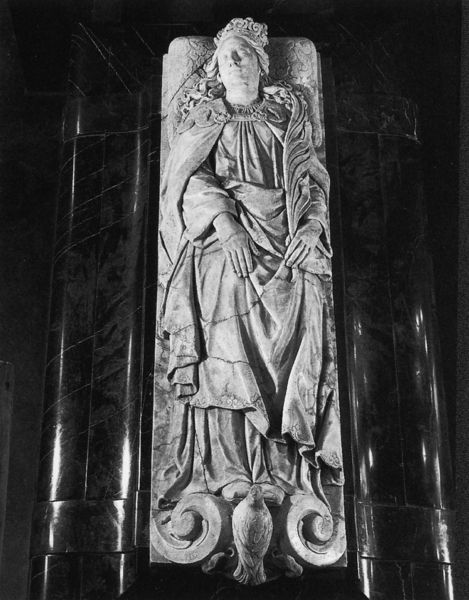
Titel: Grabmal der hl. Ursula (Unterbau: schwarzer Marmor, Figur der hl. Ursula: Alabaster
Institution: Köln, St. Ursula
Schlagwörter: schlaf, umhang, vogel, frau, kleid, marmor, schwarz, säule, falten, tod, tot, trauer, hände, gewand, mantel, krone, skulptur, relief, liegen, könig, drapierung, schwarzweiss, sarg, voluten, grab, mittelalter, königin, eule, sakral, grabmal, ruhend, weissstatue